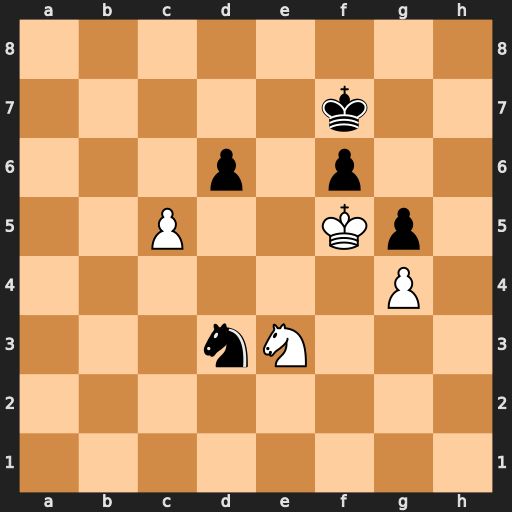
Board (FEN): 8/5k2/3p1p2/2P2Kp1/6P1/3nN3/8/8
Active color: w
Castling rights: -
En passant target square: -
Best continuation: c6 Ke7 Nd5+ Kd8 Ke6 Ne5 Kxd6 Nf7+ Ke6